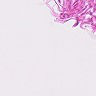
Metastatic tissue present: no